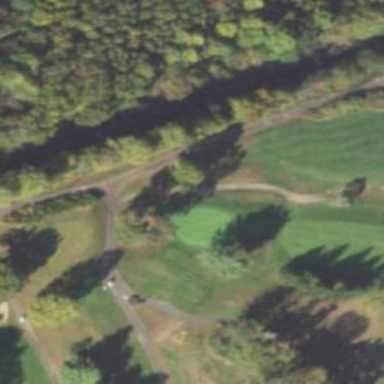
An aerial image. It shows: Golf hole.